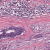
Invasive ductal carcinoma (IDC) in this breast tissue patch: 0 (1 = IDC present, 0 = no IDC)